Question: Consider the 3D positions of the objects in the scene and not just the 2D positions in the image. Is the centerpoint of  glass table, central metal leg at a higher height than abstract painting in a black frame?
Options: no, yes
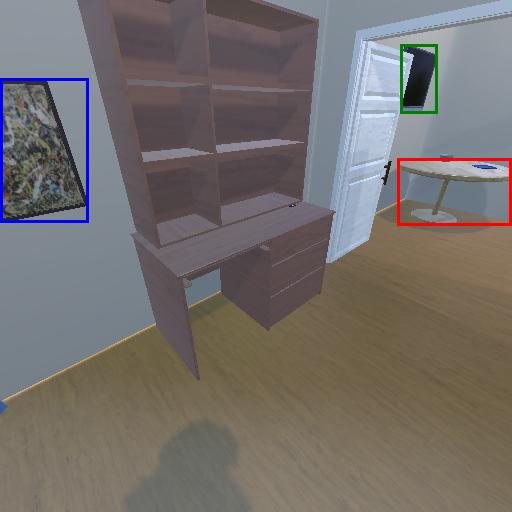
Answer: no